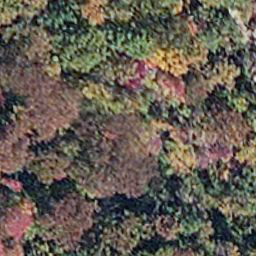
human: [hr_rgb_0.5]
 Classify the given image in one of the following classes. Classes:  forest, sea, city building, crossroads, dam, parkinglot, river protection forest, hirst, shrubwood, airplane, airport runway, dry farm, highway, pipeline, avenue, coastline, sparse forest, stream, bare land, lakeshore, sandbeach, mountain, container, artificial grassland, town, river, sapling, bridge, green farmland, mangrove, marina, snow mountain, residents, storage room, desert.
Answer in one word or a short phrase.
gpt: mangrove